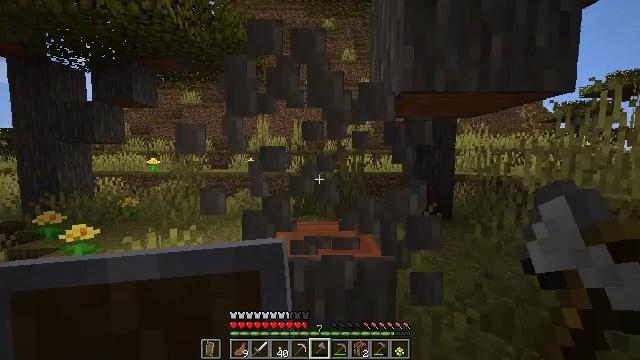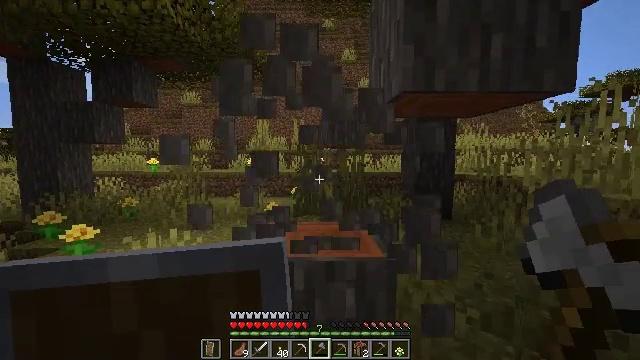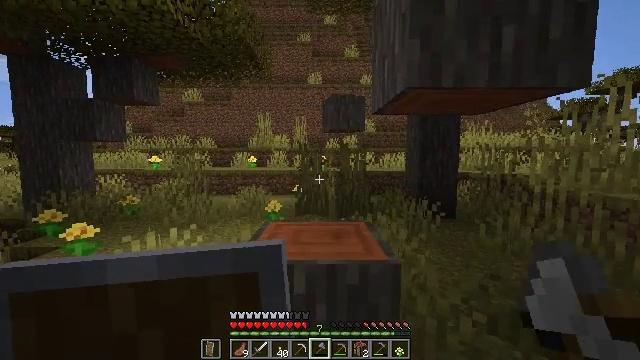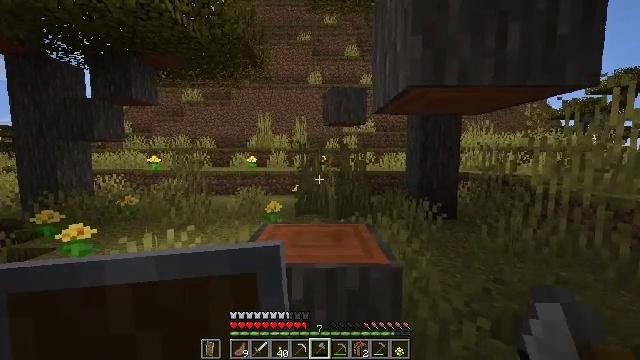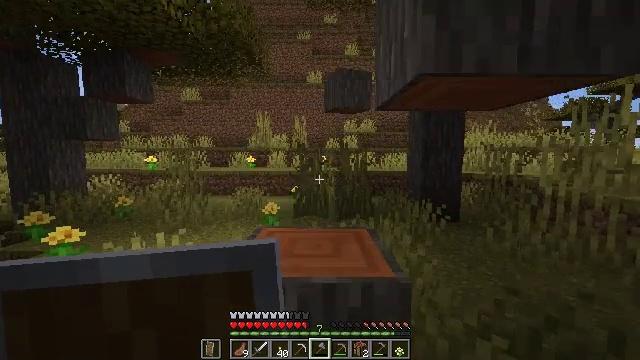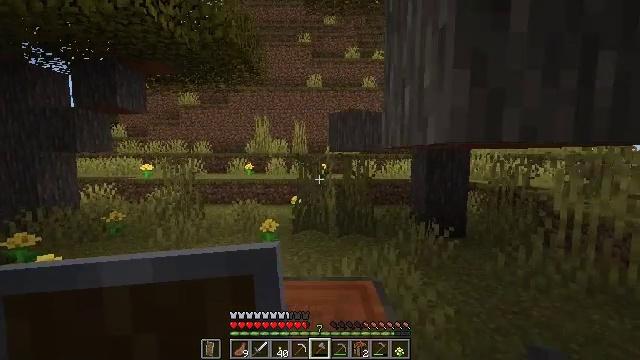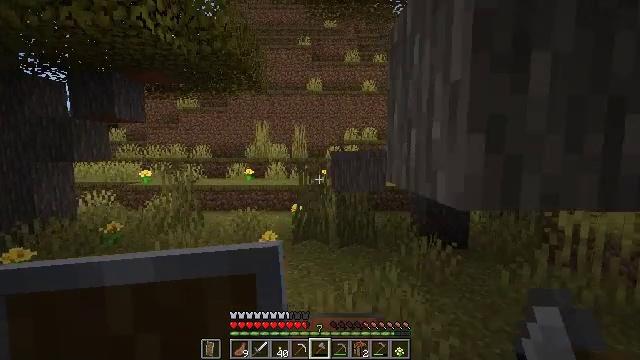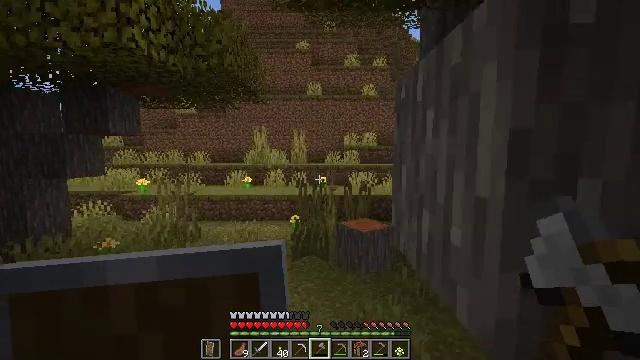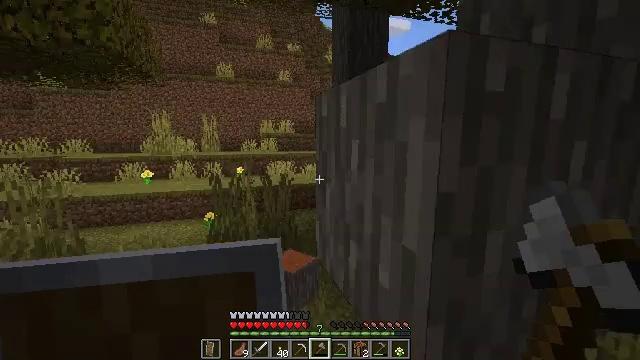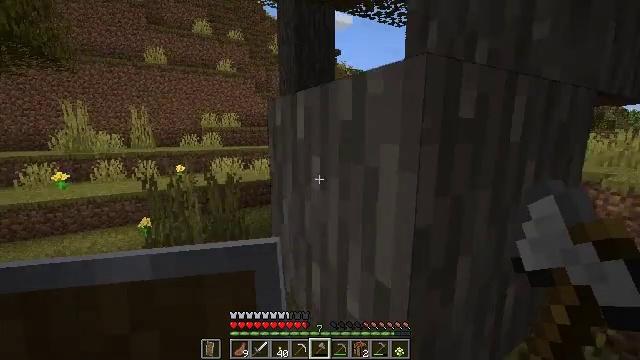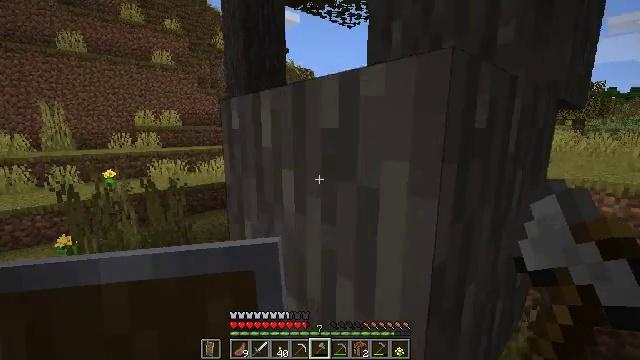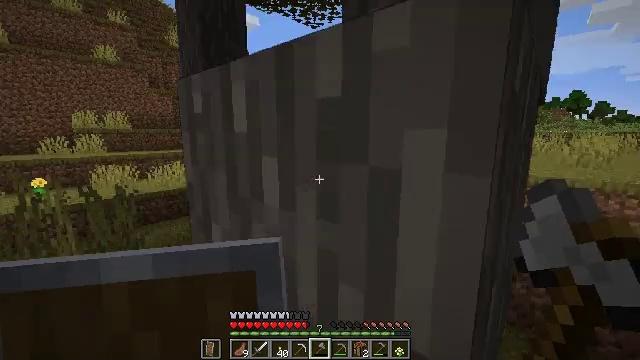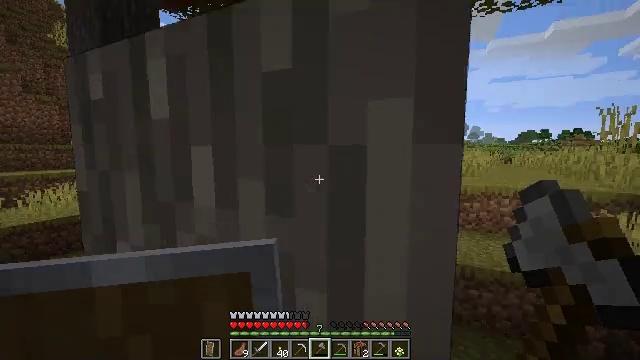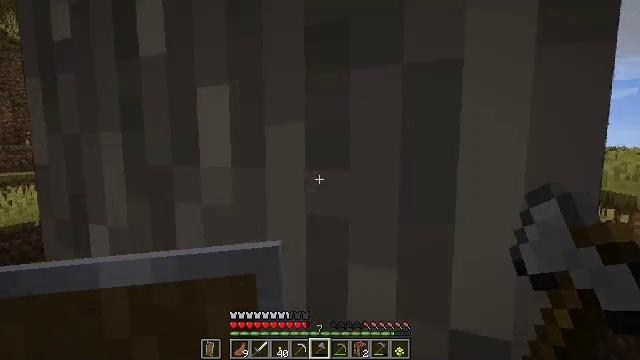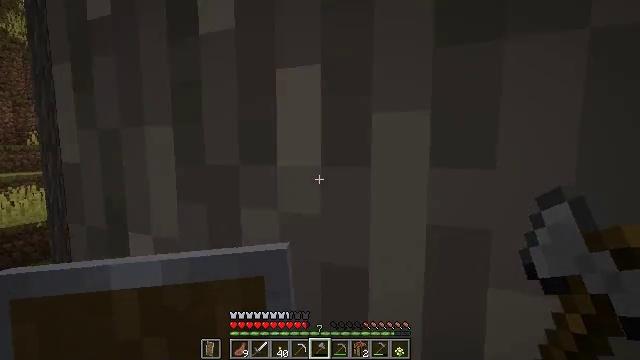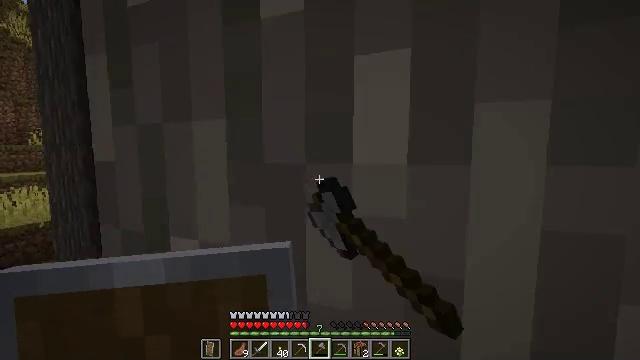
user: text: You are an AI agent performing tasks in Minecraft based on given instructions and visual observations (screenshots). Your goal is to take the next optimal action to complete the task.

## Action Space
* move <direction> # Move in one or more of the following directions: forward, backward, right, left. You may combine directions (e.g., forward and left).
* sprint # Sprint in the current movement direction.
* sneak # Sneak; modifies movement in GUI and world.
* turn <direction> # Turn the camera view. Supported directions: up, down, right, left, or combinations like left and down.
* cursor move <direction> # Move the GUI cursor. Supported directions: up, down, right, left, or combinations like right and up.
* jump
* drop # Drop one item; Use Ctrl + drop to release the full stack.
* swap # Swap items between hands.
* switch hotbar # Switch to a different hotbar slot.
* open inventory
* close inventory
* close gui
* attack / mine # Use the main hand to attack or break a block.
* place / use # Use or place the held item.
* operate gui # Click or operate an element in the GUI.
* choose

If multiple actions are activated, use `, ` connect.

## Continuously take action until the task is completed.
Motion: motion action
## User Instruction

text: Mine acacia log from the tree's trunk.
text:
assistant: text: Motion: attack / mine
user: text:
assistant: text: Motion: move forward, attack / mine
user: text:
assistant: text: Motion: move forward, attack / mine
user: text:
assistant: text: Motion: move forward
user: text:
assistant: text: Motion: move forward, jump
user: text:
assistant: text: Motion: move forward, jump
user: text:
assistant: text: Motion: move forward, jump
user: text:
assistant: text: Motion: move forward, turn right and down, jump
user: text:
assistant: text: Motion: move forward, turn right and down, jump
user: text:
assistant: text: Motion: move forward, turn right
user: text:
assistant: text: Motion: move forward, turn right
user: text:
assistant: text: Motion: move forward, turn right and up
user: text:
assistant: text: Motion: turn right
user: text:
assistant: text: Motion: attack / mine
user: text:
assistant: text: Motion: attack / mine
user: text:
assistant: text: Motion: attack / mine
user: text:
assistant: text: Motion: turn right and up, attack / mine
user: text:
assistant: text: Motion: turn right and up, attack / mine
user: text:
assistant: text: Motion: attack / mine
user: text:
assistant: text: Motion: attack / mine
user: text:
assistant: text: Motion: attack / mine
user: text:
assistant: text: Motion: attack / mine
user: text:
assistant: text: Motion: attack / mine
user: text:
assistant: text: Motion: attack / mine
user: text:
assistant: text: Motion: attack / mine
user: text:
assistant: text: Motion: attack / mine
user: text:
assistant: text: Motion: attack / mine
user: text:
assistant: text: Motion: attack / mine
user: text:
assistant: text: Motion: attack / mine
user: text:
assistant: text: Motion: attack / mine